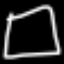
Label: square